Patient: sex M, age 78
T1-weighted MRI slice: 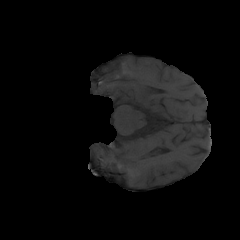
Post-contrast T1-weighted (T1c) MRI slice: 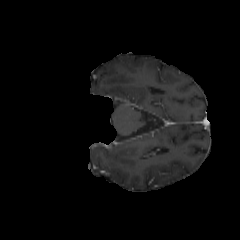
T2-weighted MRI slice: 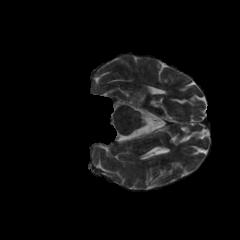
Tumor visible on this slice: no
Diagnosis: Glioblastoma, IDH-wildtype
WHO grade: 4